Question: Hi I get an error message in the following code:
'''
public Component createComponents(){
Panel pane = new Panel();
try{
Connection myConn = DriverManager.getConnection("jdbc:mysql://localhost:3306/tondb?useSSL=false&useUnicode=true&useJDBCCompliantTimezoneShift=true&useLegacyDatetimeCode=false&serverTimezone=UTC","root","");
Statement myStmt = myConn.createStatement();
ResultSet myRs = myStmt.executeQuery("select * from activeemployees");
ResultSet myRs2 = null;
while (myRs.next()) {
myRs2 = myStmt.executeQuery("SELECT * FROM employee WHERE ID="+myRs.getString("IDnumber"));
pane.add(new Label(myRs2.getString("firstName")+","+myRs.getString("lastName"),20,20));
}
}catch(Exception e){
JOptionPane.showMessageDialog(null, e.getMessage());
}
return pane;
}
'''
Here's the image attached:

Can not figure out why.
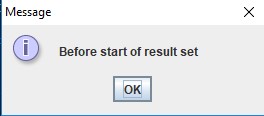
Answer: Why don't you use 'INNER JOIN' in your query to make it simpler? I guess you don't need two separate sql statement and execute them separately. In stead you can use join query to merge the data from two tables 'employee' and 'activeemployees' and fetch data from there. It will be much faster, too.
You may try this new query in your resultset:
'''
ResultSet myRs = myStmt.executeQuery("SELECT E.firstName AS firstName, E.lastName AS lastName FROM employee E INNER JOIN activeemployees A ON E.IDnumber = A.IDnumber");
'''
And then, new 'ResultSet', 'myRs2' is not needed anymore. And you can use following code:
'''
while (myRs.next()) {
pane.add(new Label(myRs.getString("firstName")+","+myRs.getString("lastName"),20,20));
}
'''